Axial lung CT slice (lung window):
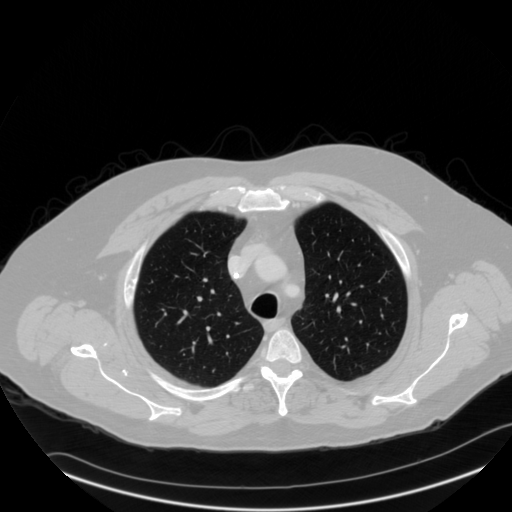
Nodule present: no